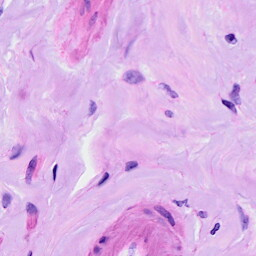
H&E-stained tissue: Ovarian